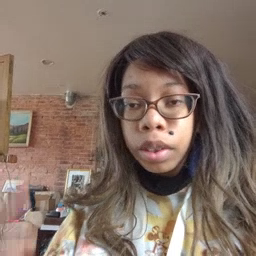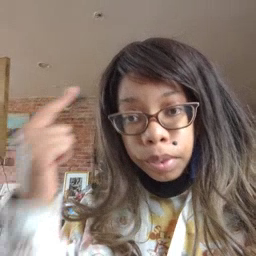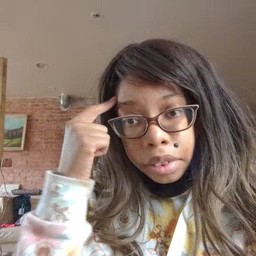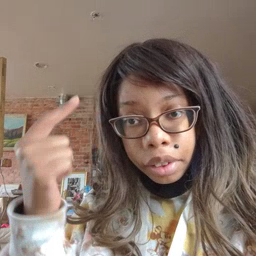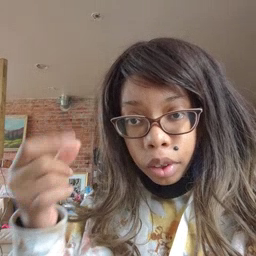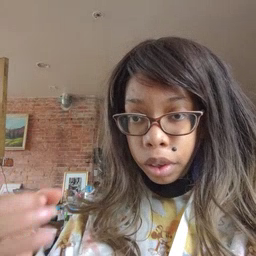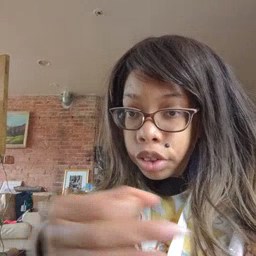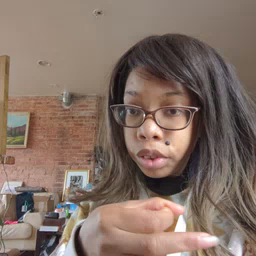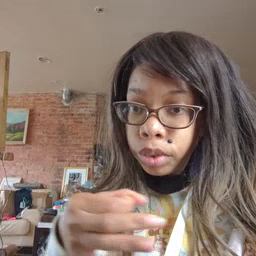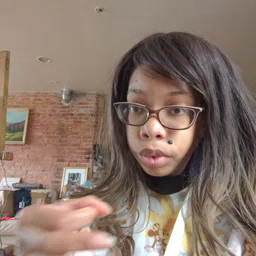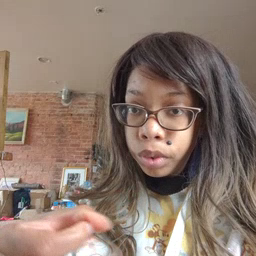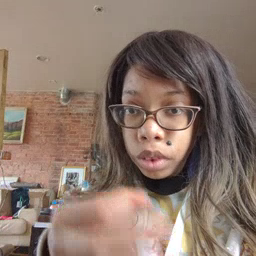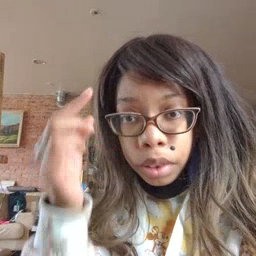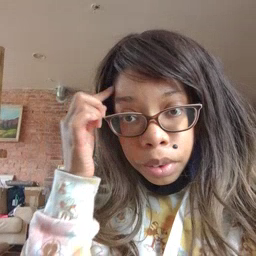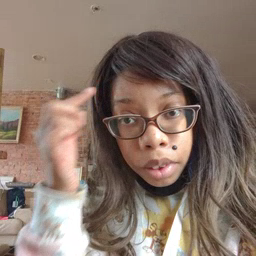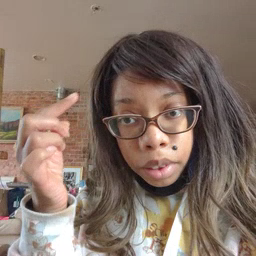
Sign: penny